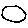
Label: circle